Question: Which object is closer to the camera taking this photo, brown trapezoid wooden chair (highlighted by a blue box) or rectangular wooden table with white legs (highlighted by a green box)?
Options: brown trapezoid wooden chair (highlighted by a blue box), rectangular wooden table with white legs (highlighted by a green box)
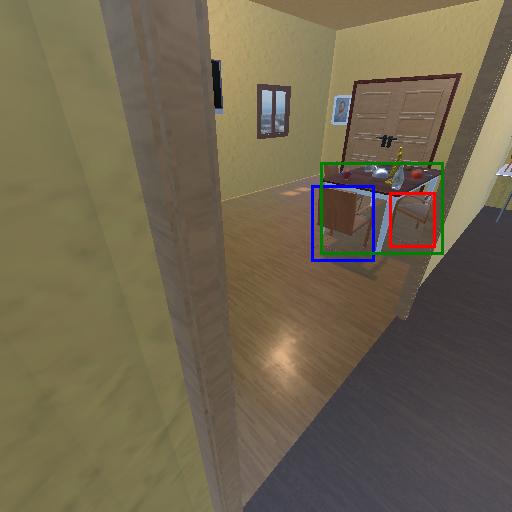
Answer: brown trapezoid wooden chair (highlighted by a blue box)